Brain MRI, t1w sequence, axial 2D slice.
Patient: age 35, sex F, weight 78 kg, height 1.78 m
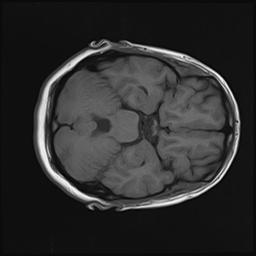